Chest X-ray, AP view. Patient: 67 years old, sex M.
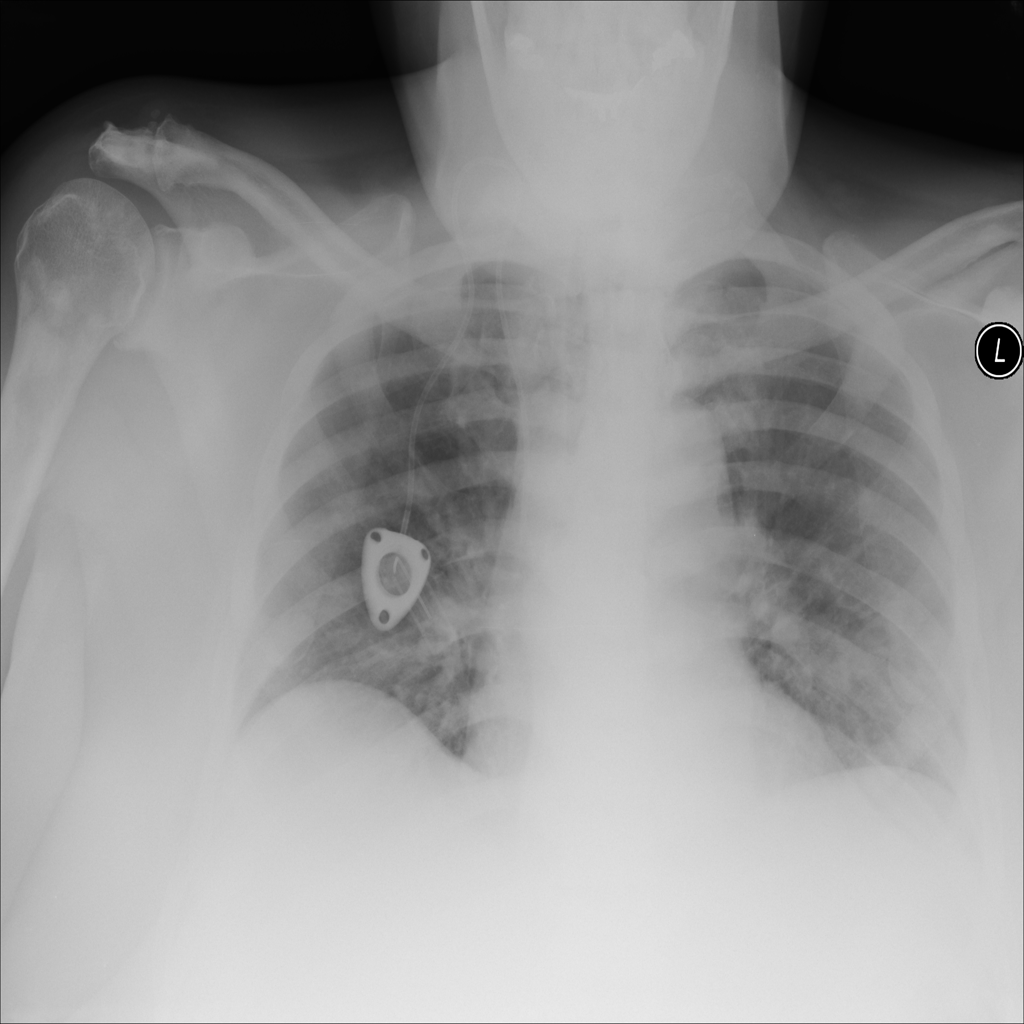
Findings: Nodule